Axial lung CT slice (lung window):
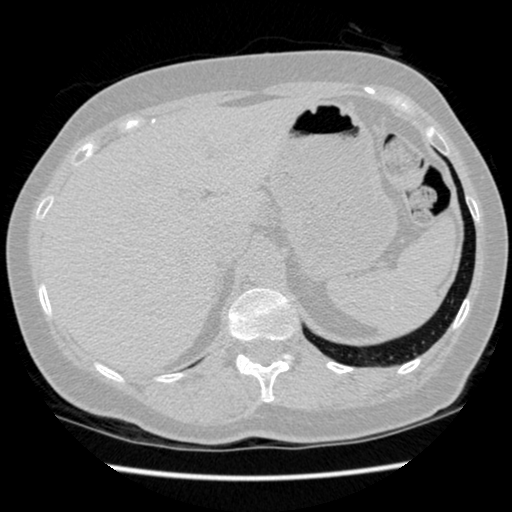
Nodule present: no